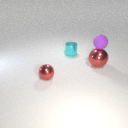
small cyan metal cylinder to the right of small red metal sphere